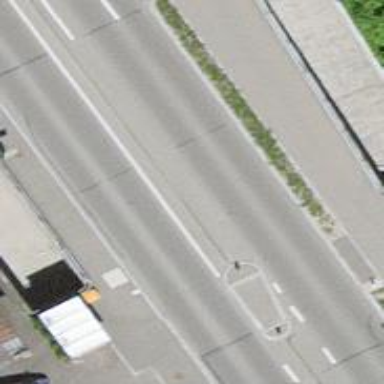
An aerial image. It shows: Bus stop equipped with public transport stop position.